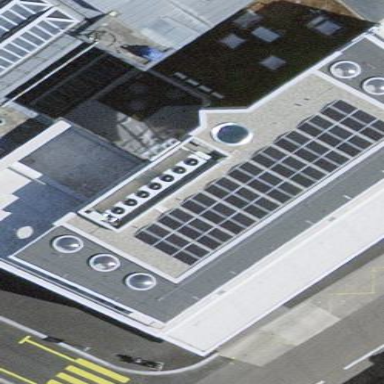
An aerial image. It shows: Office building.